Field crop: maize
Growth stage: 2
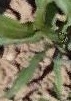
Species: maize